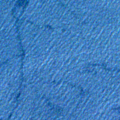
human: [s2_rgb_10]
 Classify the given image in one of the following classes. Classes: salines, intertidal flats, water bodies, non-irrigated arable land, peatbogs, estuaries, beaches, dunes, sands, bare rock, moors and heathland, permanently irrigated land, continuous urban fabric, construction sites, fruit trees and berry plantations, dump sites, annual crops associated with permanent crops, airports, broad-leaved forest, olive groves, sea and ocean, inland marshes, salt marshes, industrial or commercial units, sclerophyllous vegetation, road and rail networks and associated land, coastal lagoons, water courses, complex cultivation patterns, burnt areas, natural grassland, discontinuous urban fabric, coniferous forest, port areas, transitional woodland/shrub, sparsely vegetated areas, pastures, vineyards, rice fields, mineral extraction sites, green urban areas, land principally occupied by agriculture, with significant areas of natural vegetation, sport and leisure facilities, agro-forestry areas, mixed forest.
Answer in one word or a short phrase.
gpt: sea and ocean